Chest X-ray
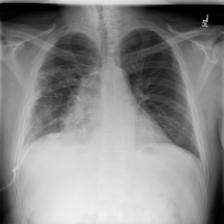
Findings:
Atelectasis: negative
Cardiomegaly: negative
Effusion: negative
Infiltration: negative
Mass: negative
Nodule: negative
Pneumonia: negative
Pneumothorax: negative
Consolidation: negative
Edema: negative
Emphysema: negative
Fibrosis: negative
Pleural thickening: negative
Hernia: negative